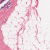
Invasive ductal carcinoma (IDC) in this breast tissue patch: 0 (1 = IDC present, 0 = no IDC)